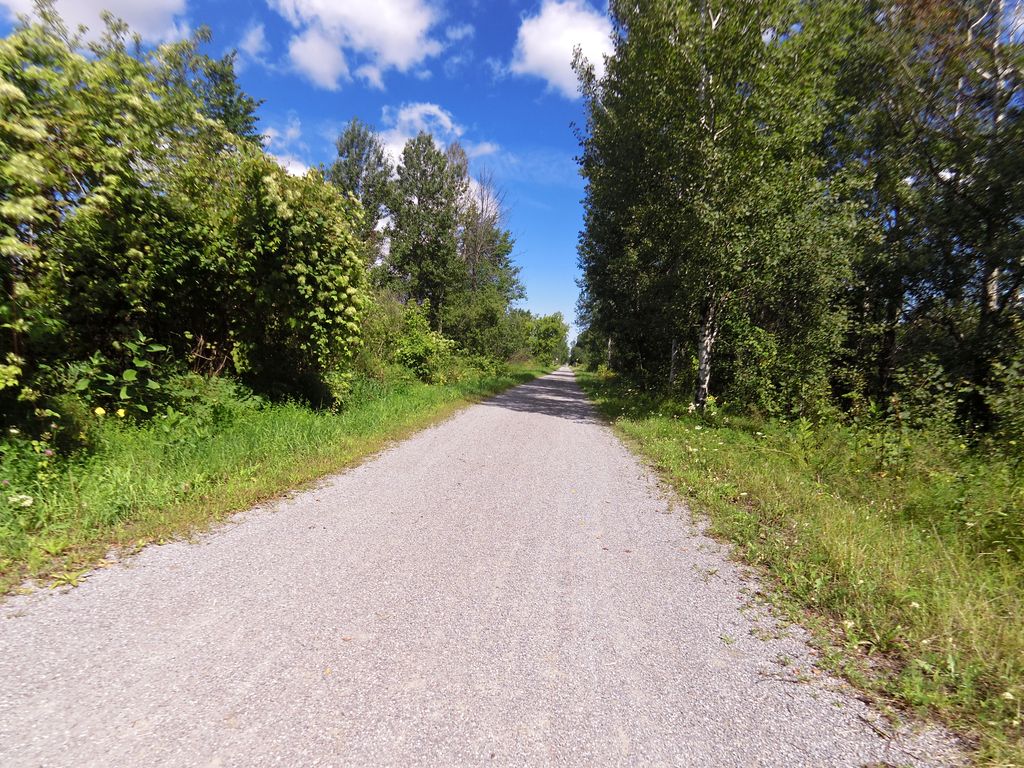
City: ottawa-gatineau